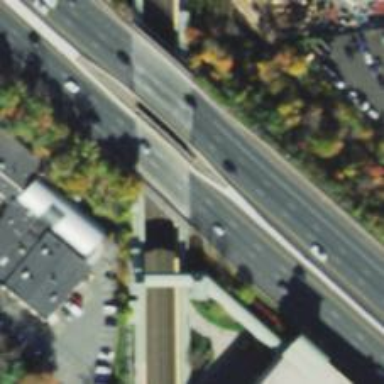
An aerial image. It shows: Bridge crossing over highway trunk expressway.